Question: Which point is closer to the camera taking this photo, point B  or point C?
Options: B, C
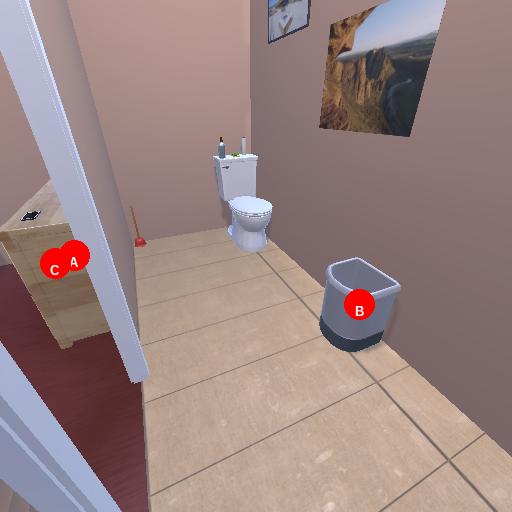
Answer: B